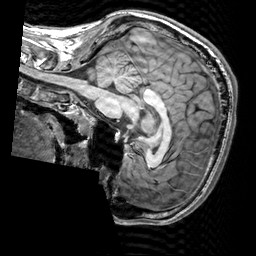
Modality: T1w
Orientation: sagittal
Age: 25
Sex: male
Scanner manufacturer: siemens
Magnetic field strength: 3 T
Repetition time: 2.3 s
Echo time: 0.00303 s